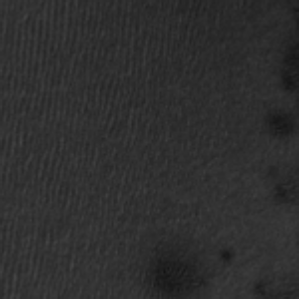
Label: frost